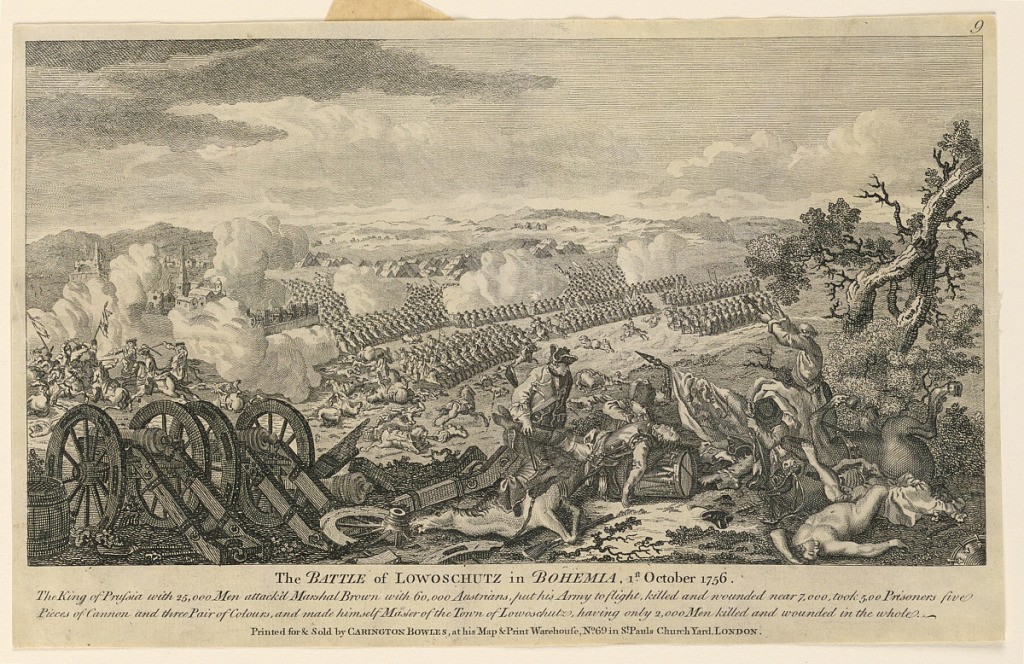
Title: The Battle of Lowoschutz in Bohemia
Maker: Carington Bowles, British, 1724 - 1793
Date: ca. 1670-1770
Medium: Engraving on paper
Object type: Print
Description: Troops are massed in battle in the background. In the foreground, two cannons, wounded, and dead.